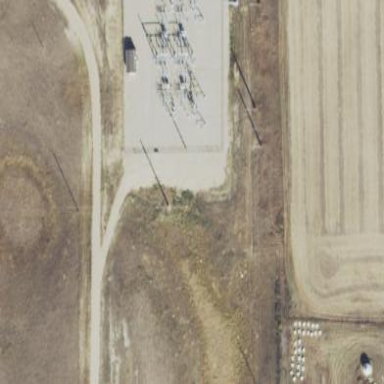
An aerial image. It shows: Transmission substation.